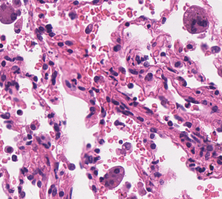
Tumor epithelial tissue: no
Tumor-associated stroma tissue: no
Normal tissue: yes